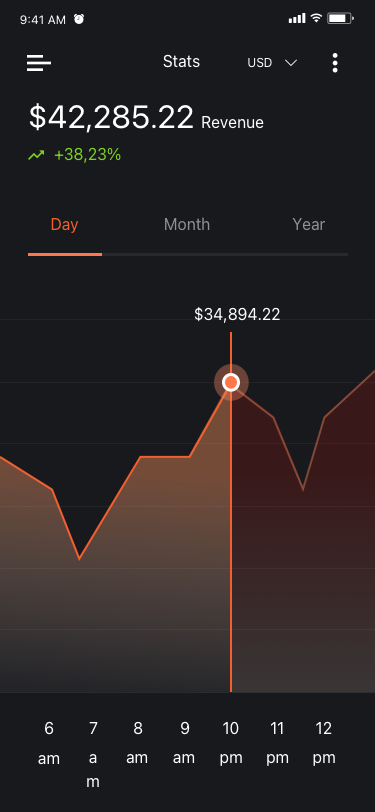
Text in this UI design:
        Stats
USD
$42,285.22
Revenue
Month
Year
Day
6
am
7
am
8
am
9
am
10
pm
11
pm
12
pm
$34,894.22
+38,23%
9:41 AM